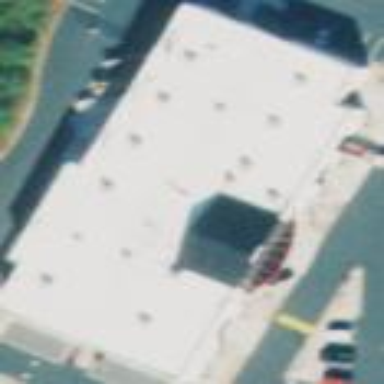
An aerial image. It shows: Building that houses car repair shop.